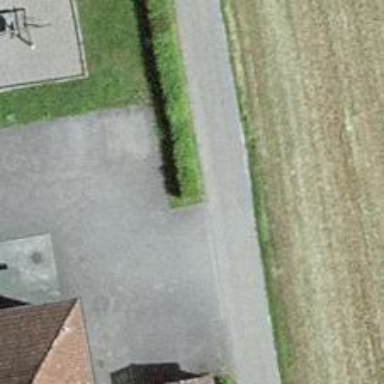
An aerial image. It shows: Hedge barrier.